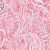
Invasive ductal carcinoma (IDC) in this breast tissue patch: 0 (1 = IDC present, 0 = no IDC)